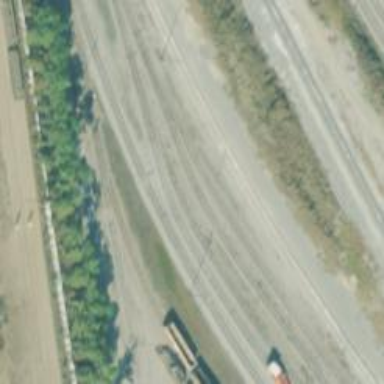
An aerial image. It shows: Railway yard.